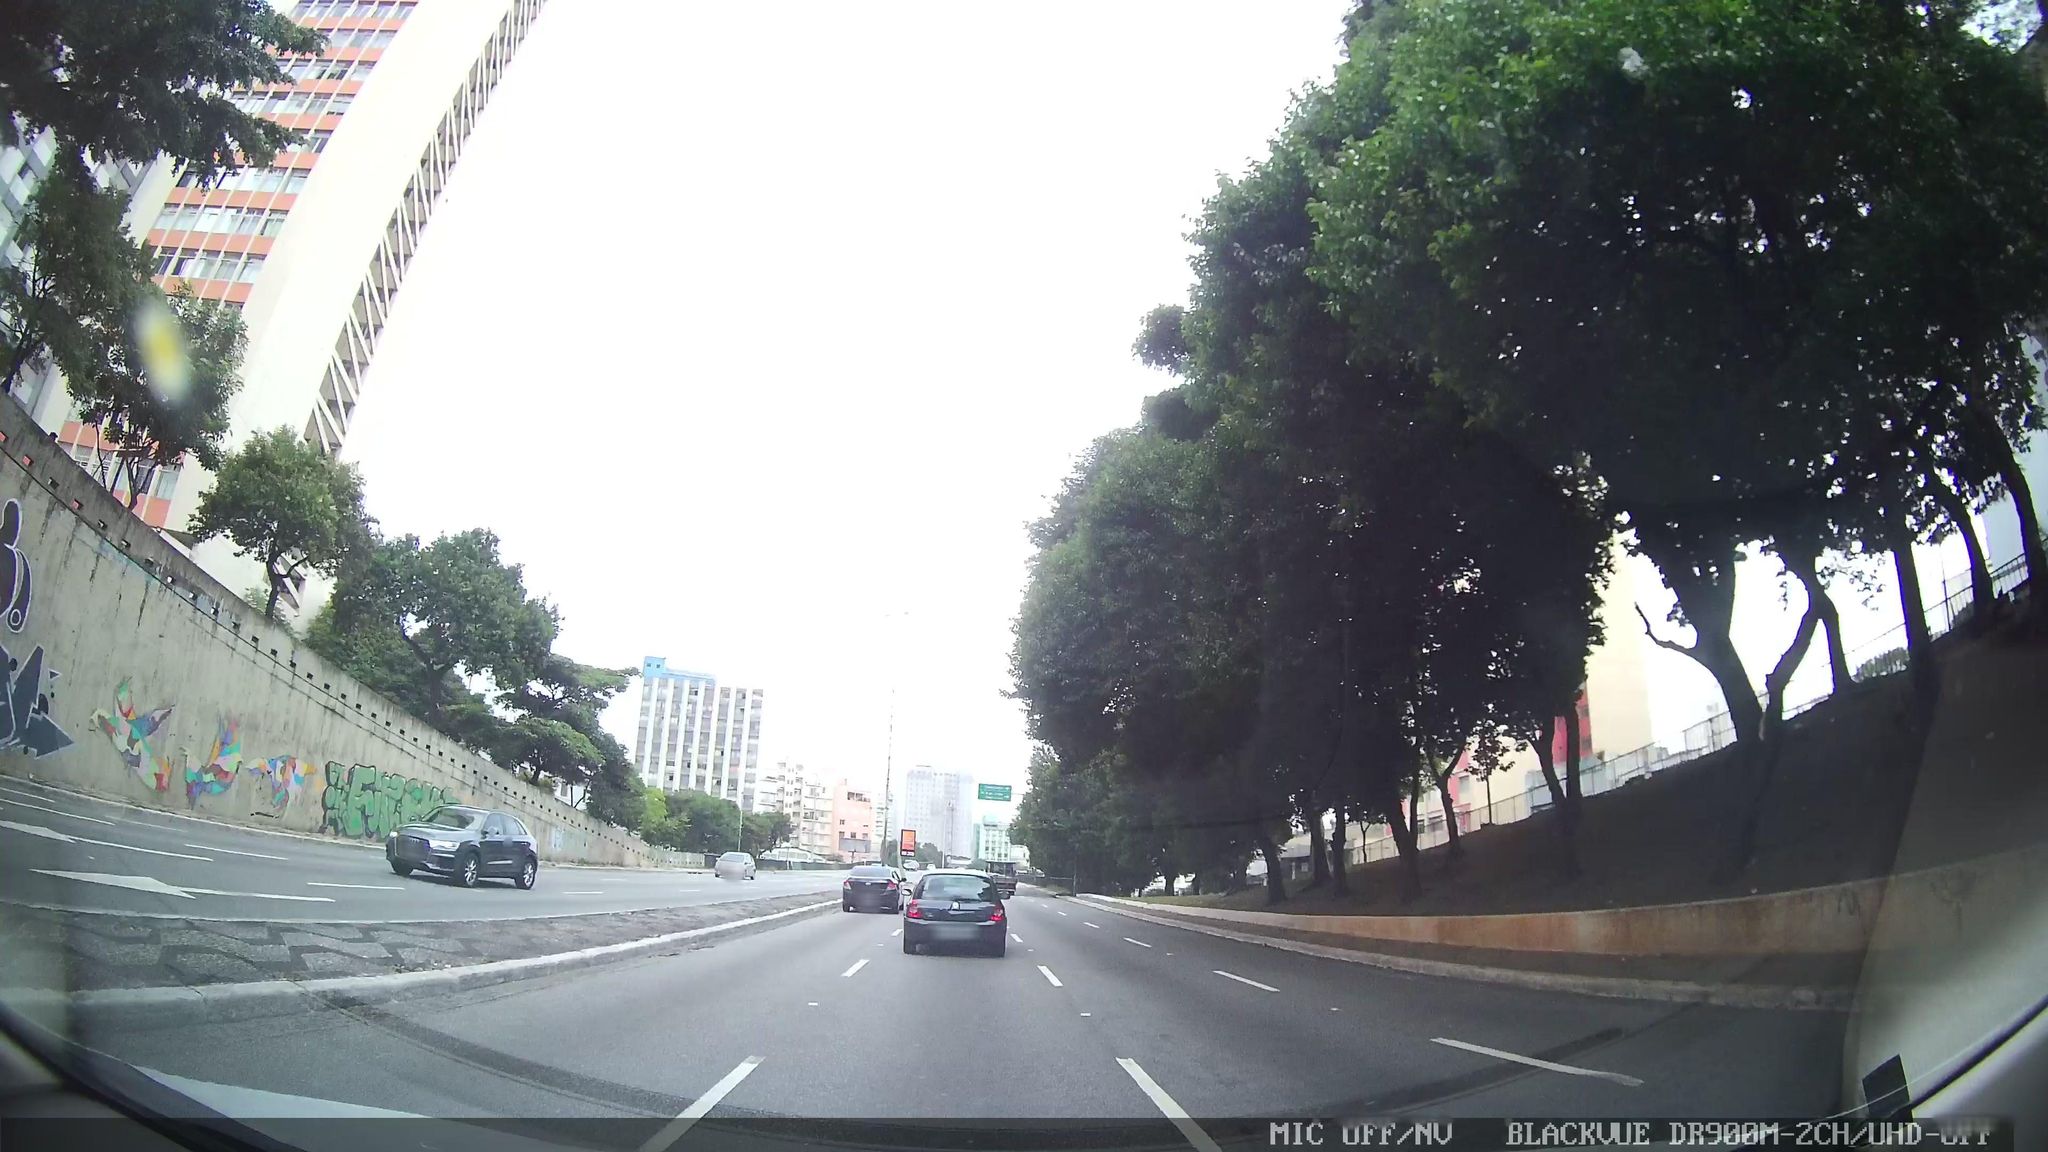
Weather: clear
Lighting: day
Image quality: slightly poor
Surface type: driving surface
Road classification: trunk
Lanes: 4, 5
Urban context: urban centre
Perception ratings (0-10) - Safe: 1.86, Lively: 6.05, Beautiful: 4.48, Boring: 2.36, Depressing: 3.46, Wealthy: 1.88